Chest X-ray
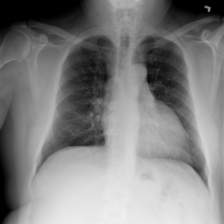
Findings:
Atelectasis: negative
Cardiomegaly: positive
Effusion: negative
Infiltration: negative
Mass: negative
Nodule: negative
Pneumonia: negative
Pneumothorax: negative
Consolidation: negative
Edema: negative
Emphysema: negative
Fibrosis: negative
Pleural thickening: negative
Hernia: negative